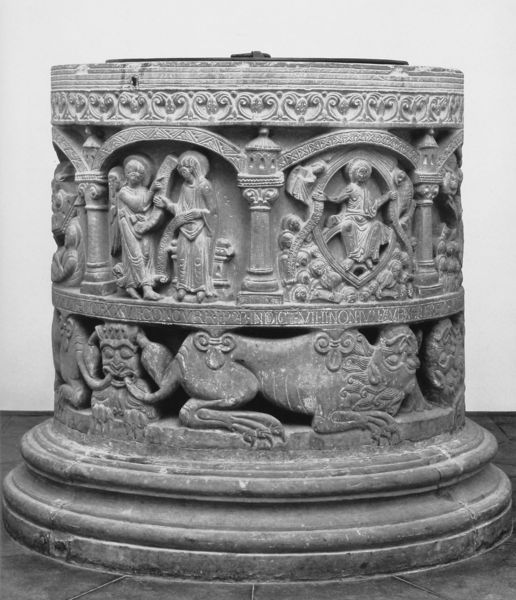
Titel: Taufstein aus Merseburg
Standort: Merseburg, Dom (EU - D - Sachsen-Anhalt)
Schlagwörter: grau, hintergrund, marmor, säule, weiss, tiere, ornament, zylinder, bibel, stein, locke, brunnen, rund, engel, relief, bogen, figuren, verzierung, krallen, trommel, gravur, arkaden, heiligenschein, löwen, christus, jesus, romanik, gorgo, kralle, löwe, heilige, basis, register, heilig, stumpf, ungeheuer, drachen, verkündigung, monster, klaue, taufbecken, mandorla, bestie, pranken, löve, taufstein, taufbekcen